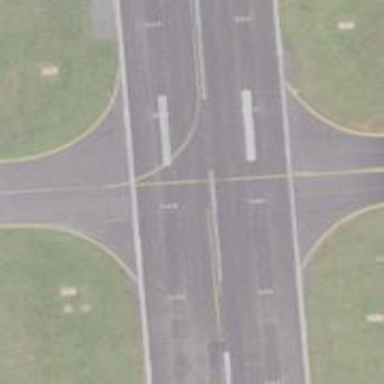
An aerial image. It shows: Image of taxiway at airport.